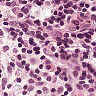
Metastatic tissue present: no